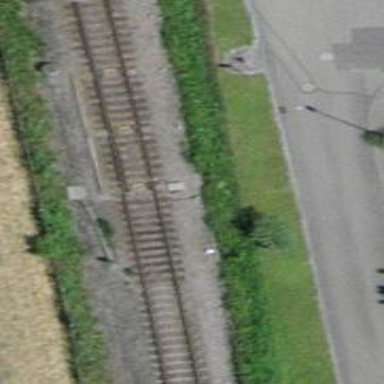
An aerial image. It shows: Railway switch.